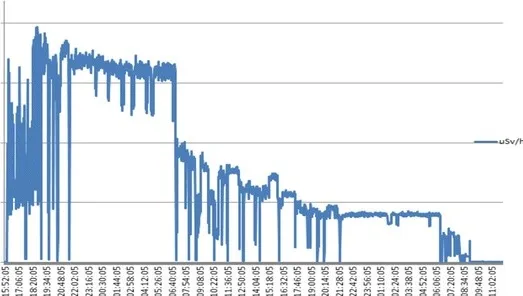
Radiation exposure assessment during radioiodine treatment of the thyroid: Radiation exposure assessment data provided by the National Hospital.
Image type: chart (chart)